Current action and preconditions to check: trajectory_clear

Your task: For each precondition in the list above, predict whether it will hold at this action.

Consider the current scene as observed from the mobile robot's camera, and analyze the predicted future states of all dynamic agents (e.g., people, animals, vehicles, or any moving entities) within the NEXT SECOND.

IMPORTANT: Only answer "very likely" if you are absolutely certain—based on strong, clear evidence—that a dynamic agent will violate the precondition in the predicted future state. Do NOT answer "very likely" for unlikely, ambiguous, or low-probability risks.

Ask yourself for each precondition: Is there a high probability, with clear and convincing evidence, that the predicted future states of any dynamic agent will interfere with the predicted future state of the currently executing action within the NEXT SECOND, causing that precondition to fail?

Assess the risk level based on these predictions. Use "likely" or "very likely" if motions create a clear risk of interference.

Use "neutral" or "improbable" if agents are nearby but their predicted paths are clearly diverging or non-conflicting.

Failure Risk Categories: "very improbable", "improbable", "neutral", "likely", "very likely"

Answer Format: Output ONLY the probability_of_failure value from these categories: "very improbable", "improbable", "neutral", "likely", "very likely"

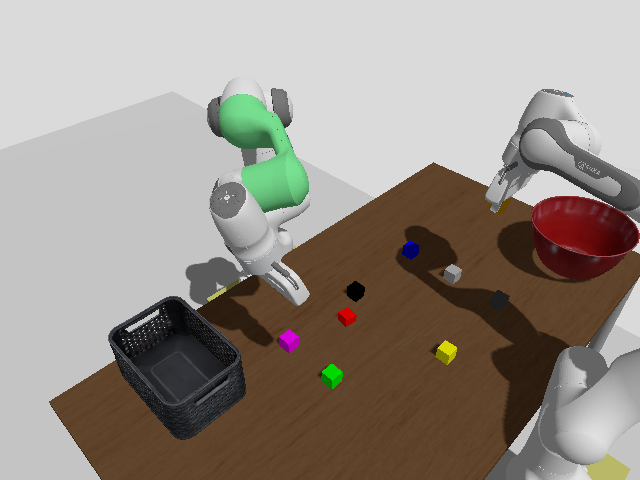

Answer: very improbable